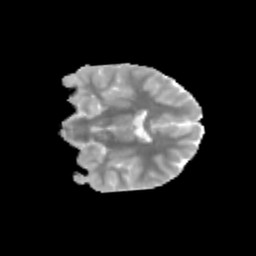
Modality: MD
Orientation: coronal
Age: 11
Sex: male
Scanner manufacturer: siemens
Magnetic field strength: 3 T
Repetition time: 3.8 s
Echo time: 0.07 s